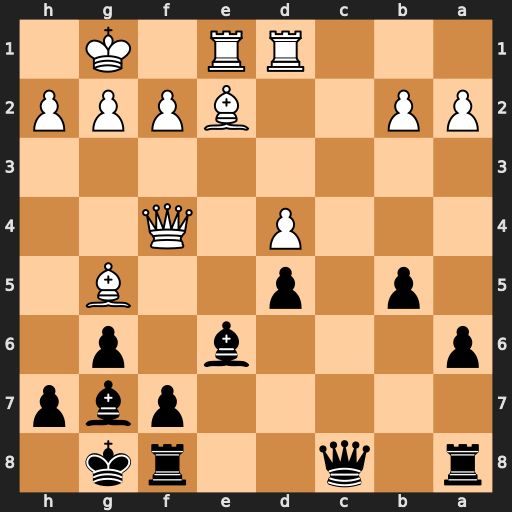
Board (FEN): r1q2rk1/5pbp/p3b1p1/1p1p2B1/3P1Q2/8/PP2BPPP/3RR1K1
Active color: b
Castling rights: -
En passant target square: -
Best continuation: f6 Bh4 g5